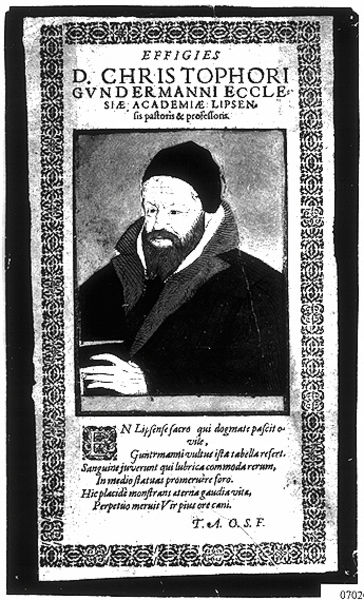
Titel: Bildnis des Christoph Gundermann
Künstler: Gregor Bruno
Institution: (Seriendruck)
Schlagwörter: hand, kopf, mann, weiß, finger, grau, hintergrund, hut, mund, nase, profil, schwarz, stirn, haube, ornament, alt, bart, kappe, mütze, augen, band, bibel, falten, gesicht, kragen, rahmen, vollbart, bild, bildnis, portrait, porträt, geistlicher, mantel, blatt, front, frontal, kontrast, schrift, man, rand, inschrift, lesen, ornamente, robe, deutsch, revers, foto, buch, druck, schwarz weiss, stich, titel, seite, text, buchstabe, initiale, überschrift, spitzbart, buchdruck, buchseite, titelseite, pelzkragen, luther, adliger, gelehrter, abdruck, verzierungen, flugblatt, akademie, anschlag, latein, lateinisch, kapitälchen, kolumne, professor, christ, initial, christopherus, flechtband, christoph, scan, protestant, stereo, großbuchstabe, halbseitig, inschrif, gundermann, christoph gundermann, christophori, halbseit